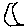
Label: moon